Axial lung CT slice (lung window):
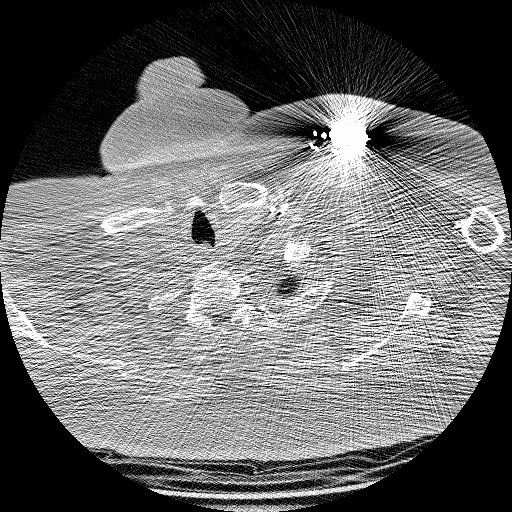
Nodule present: no